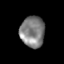
Tissue: skin
Cell type: Epithelial cells
Senescence score: 0.1736
Nuclear area (px): 741
Mean DAPI intensity: 128.792